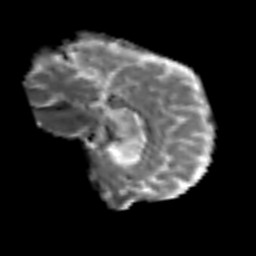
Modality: MD
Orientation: sagittal
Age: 80
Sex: male
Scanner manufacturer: siemens
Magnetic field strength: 3 T
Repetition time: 6.1 s
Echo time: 0.101 s